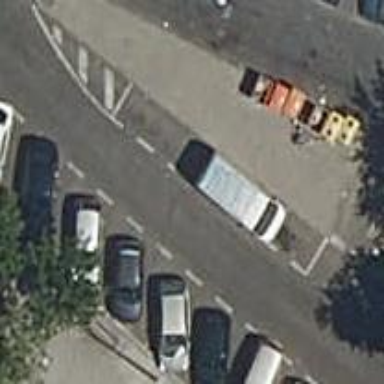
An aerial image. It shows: Kerb barrier.